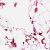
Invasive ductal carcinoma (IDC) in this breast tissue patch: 0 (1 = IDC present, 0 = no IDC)